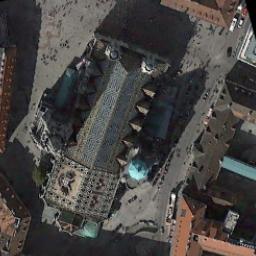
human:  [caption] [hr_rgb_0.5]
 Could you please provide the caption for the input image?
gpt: This is a church  It's a rectangle .

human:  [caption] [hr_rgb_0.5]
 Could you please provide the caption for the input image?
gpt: The church with some towers of different shapes and the rest of the church has a gray sloping roof .

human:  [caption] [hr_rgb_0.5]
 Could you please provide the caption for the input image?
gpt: A church with a gray roof with a turquoise tower on the roof and many pedestrians in the square next to the church .

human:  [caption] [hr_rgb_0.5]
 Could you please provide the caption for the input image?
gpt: There is a church on the open place next to some buildings .

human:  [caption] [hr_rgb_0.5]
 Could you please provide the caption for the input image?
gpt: A rectangular church on a public square .